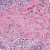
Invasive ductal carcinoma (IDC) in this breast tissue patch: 1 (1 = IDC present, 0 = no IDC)